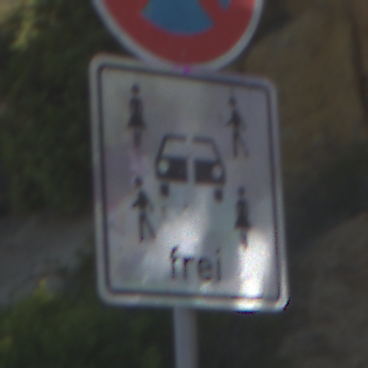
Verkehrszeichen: CarsharingfahrzeugeFrei
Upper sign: AbsolutesHalteverbot
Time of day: MorningAfternoon
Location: Outdoor (Nature)
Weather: Clear
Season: NotSpecified
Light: Natural